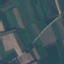
Land use / land cover class: AnnualCrop